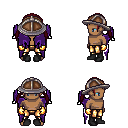
a pixel art fantasy rpg character, male body template, human, dark skin, purple wings, gold greaves, brunette twin-tailed hairstyle, chain helm, gold gloves, black shoes, four views (front, back, left, right), 2x2 character sprite sheet, small pixel art, hard edges, no anti-aliasing